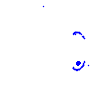
Particle: pion